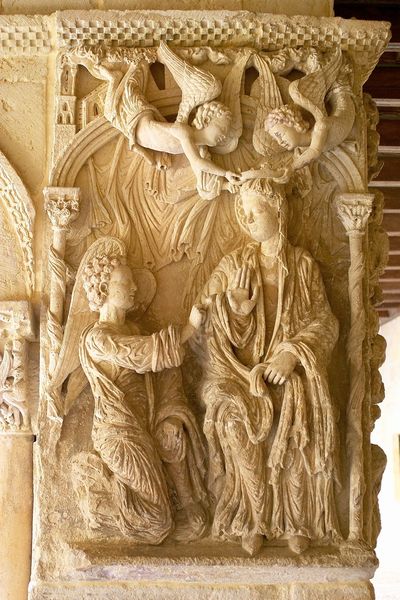
Titel: S. Domingo de Silos
Standort: Burgos (EU - E)
Schlagwörter: säulen, gewand, krone, engel, relief, bogen, krönung, baldachin, maria, verkündigung